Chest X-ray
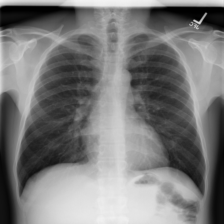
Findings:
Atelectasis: negative
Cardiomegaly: negative
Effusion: negative
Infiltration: negative
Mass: negative
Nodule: negative
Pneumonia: negative
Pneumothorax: negative
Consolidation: negative
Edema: negative
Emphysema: negative
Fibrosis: negative
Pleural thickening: negative
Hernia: negative